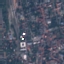
Label: Industrial